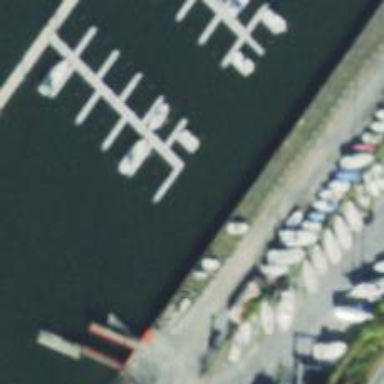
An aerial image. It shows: Pier with mooring facilities.